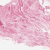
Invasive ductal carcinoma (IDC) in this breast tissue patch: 0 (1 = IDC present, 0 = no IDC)